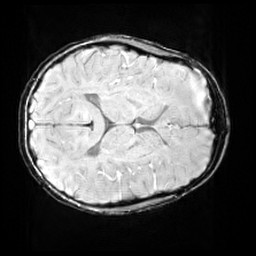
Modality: SWI
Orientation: axial
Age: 9
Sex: female
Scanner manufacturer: siemens
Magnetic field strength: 3 T
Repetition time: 0.027 s
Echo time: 0.02 s